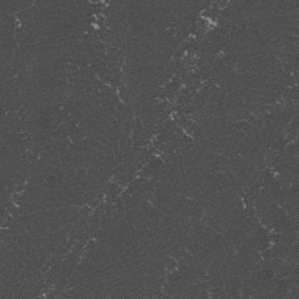
Label: frost